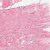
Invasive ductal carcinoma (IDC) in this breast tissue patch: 0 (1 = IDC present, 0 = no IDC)